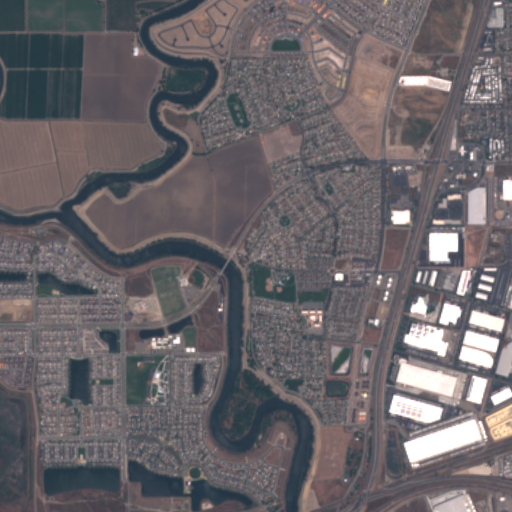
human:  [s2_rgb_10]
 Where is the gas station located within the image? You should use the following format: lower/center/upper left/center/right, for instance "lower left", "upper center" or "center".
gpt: The gas station is located in the upper right of the image.
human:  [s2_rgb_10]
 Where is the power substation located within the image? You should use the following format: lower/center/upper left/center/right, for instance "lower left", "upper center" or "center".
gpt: The power substation is located in the lower right of the image.
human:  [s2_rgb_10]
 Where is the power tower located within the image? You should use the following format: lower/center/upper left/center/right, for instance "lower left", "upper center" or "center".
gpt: The power tower is located in the lower right of the image.
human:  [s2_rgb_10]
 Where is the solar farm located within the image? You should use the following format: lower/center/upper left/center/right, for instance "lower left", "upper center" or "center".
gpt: The solar farm is located in the lower right of the image.
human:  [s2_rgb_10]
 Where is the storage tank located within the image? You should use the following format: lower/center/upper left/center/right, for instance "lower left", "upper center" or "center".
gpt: The storage tank is located in the center right of the image.
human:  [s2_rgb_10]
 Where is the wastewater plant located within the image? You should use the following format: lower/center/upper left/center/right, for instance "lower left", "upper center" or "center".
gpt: The wastewater plant is located in the lower right of the image.
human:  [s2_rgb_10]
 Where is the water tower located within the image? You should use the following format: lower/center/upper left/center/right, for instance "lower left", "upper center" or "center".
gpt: The water tower is located in the lower right of the image.
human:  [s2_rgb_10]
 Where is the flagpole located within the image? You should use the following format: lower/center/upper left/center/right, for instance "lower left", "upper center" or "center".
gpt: The flagpole is located in the lower right of the image.
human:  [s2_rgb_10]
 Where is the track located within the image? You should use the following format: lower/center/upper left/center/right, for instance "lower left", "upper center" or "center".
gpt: There is no track in the image.